Group 1:
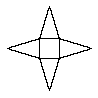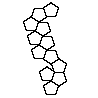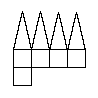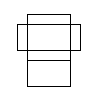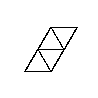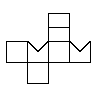
Group 2:
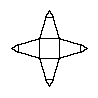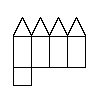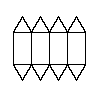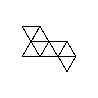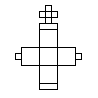
Rule separating the two groups: Net corresponds do a unique solid vs. net can be folded into multiple different solids.
Concepts: 3d_net, 3d_solid, convey_enough_information, rigid, rigidity
Comments: Right-sorted examples are called common nets.
Author: Leo Crabbe